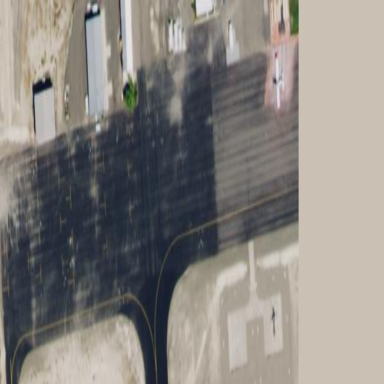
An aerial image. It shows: Apron at the airport.